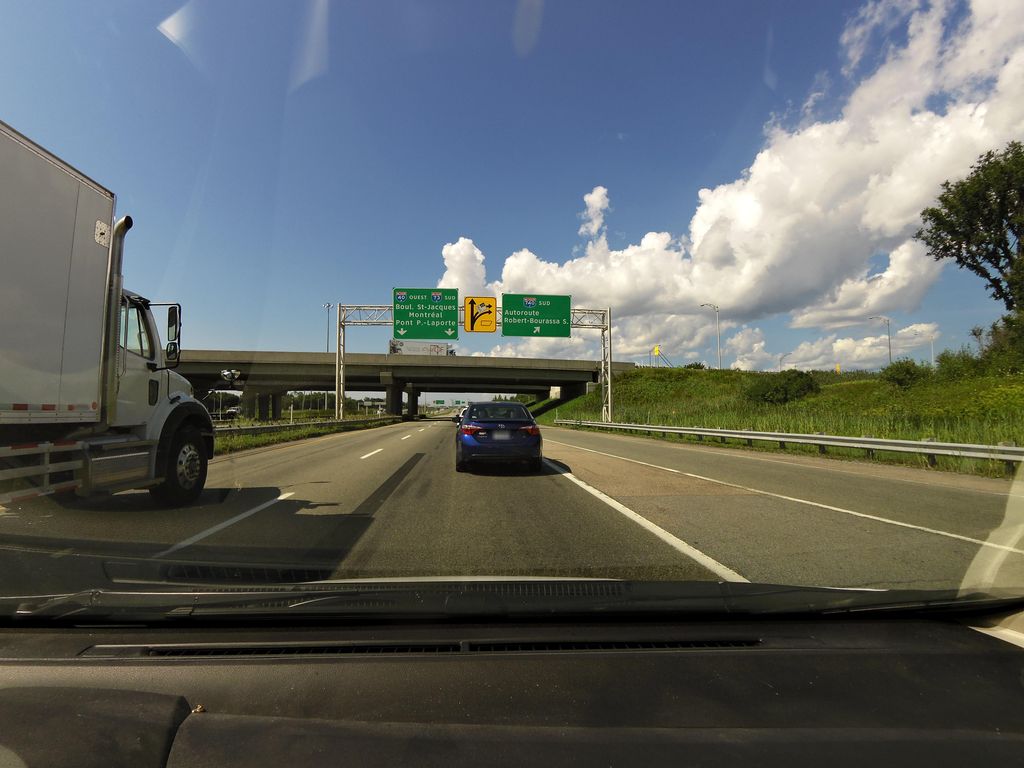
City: quebec_city